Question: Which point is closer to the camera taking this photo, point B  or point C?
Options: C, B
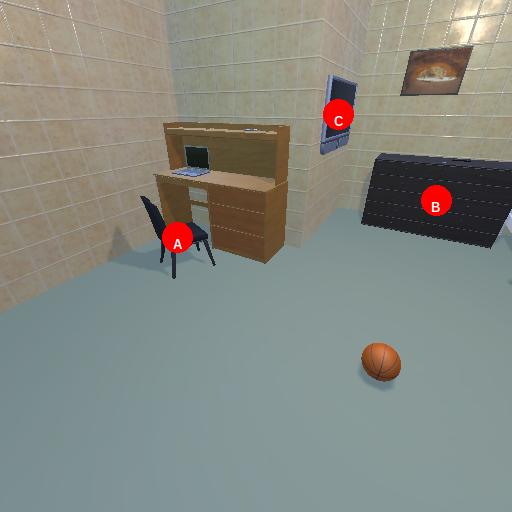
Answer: C